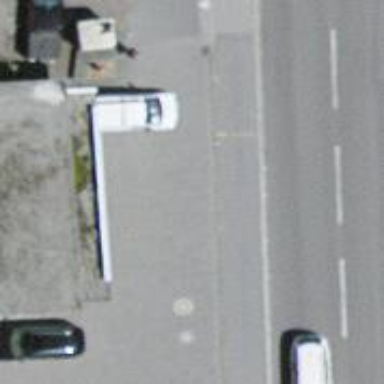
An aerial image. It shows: Platform for public transport on the road.